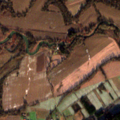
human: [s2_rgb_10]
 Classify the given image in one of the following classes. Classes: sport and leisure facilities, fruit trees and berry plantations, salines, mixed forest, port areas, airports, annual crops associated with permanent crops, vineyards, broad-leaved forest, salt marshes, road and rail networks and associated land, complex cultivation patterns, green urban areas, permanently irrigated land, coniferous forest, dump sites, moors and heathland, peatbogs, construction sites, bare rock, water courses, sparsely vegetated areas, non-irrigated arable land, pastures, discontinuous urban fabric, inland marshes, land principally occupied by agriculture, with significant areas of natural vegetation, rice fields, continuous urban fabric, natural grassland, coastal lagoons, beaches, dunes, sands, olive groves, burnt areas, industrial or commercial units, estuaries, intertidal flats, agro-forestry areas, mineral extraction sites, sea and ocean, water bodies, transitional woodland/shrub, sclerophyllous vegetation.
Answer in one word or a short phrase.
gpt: discontinuous urban fabric, non-irrigated arable land, land principally occupied by agriculture, with significant areas of natural vegetation, broad-leaved forest, mixed forest, natural grassland